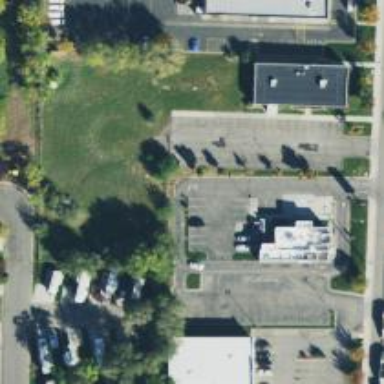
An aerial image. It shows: Parking area.